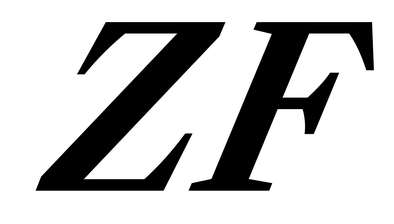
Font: LibreCaslonText-Italic_Bold_Italic